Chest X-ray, AP view. Patient: 45 years old, sex M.
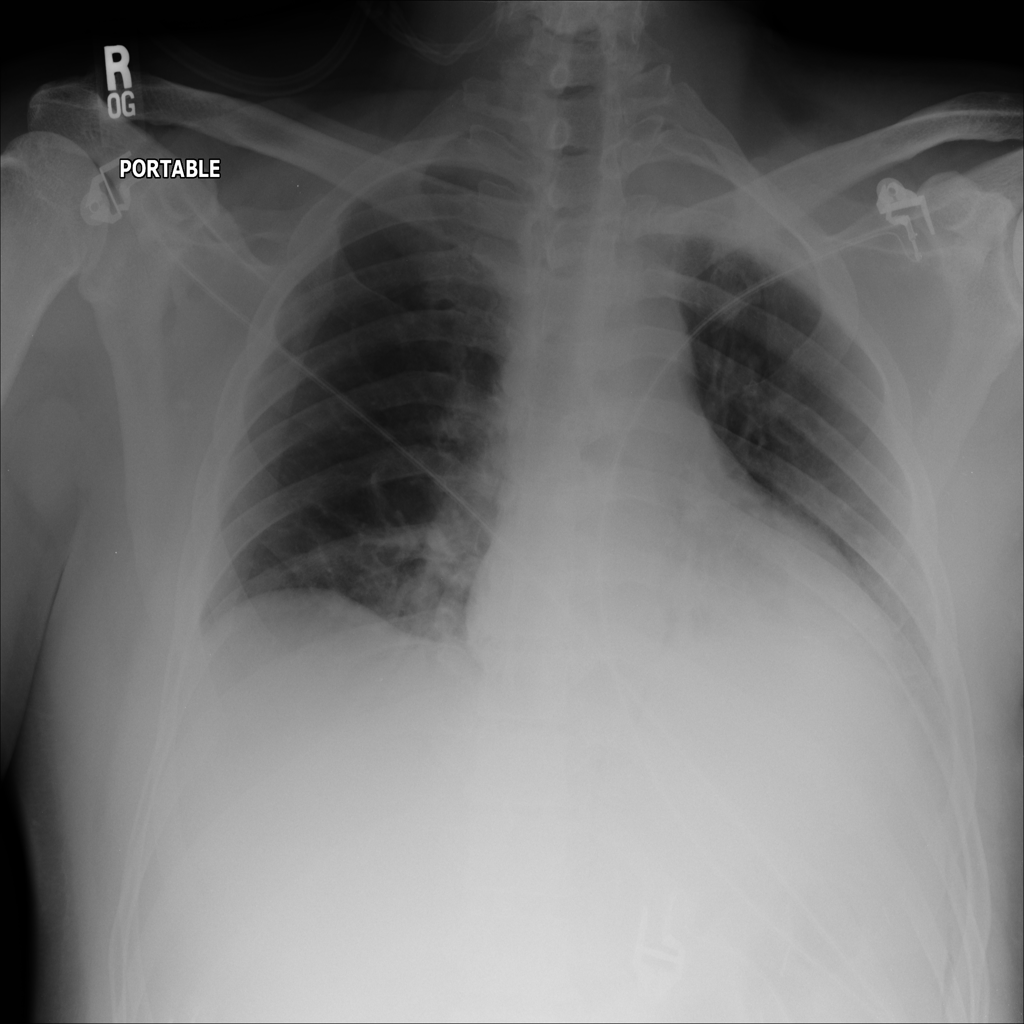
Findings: Atelectasis, Effusion, Infiltration